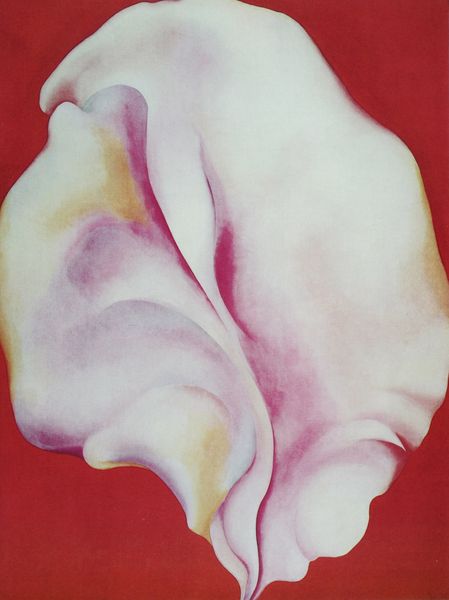
Titel: Shell on Red
Künstler: Georgia O'Keeffe
Institution: Privatsammlung
Schlagwörter: gemälde, schatten, weiß, aquarell, gelb, ocker, ausschnitt, bewegung, blume, braun, bunt, frau, hintergrund, licht, blüte, rose, rot, tuch, hochformat, malerei, ornament, symbolismus, falten, schale, öl, natur, blatt, pflanze, rosa, oval, stilleben, stillleben, wellen, moderne, abstrakt, modern, o´keefe, lila, linien, weiblich, erotik, surrealismus, pink, form, gebogen, lilie, darstellung, organisch, öffnung, blütenblatt, muschel, farbverlauf, gegenstand, objekt, amorph, vertiefung, orchidee, muschelschale, maleei, keeffe, malereig, o'eeffe, georgia, ritze, o´keeffe, georgia o'eeffe, georgia o'eefe, blutenblatt, vulva, blumenblatt, hrift, kefee, ornamenr